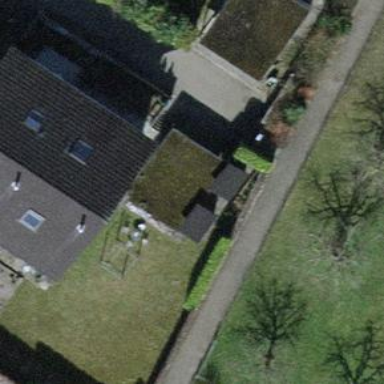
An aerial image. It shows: Garage.